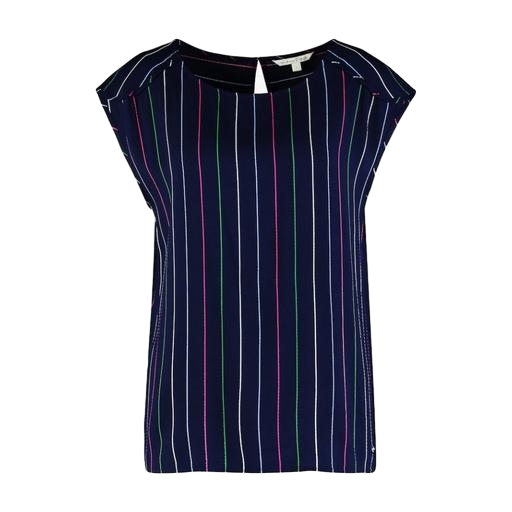
blue striped cap-sleeve tee, blue sleeveless striped blouse, blue midnight pinstripe top, white background